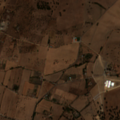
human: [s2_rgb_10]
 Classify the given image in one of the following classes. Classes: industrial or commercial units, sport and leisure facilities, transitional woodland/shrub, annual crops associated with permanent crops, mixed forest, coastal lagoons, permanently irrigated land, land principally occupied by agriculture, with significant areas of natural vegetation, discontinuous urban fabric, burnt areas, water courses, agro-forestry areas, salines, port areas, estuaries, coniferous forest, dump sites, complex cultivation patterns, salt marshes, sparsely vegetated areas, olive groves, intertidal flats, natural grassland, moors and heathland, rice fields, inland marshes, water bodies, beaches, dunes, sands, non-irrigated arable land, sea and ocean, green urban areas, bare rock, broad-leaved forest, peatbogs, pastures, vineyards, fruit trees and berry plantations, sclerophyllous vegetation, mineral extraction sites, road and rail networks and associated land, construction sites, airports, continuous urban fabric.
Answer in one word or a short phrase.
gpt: non-irrigated arable land, permanently irrigated land, olive groves, complex cultivation patterns, agro-forestry areas